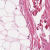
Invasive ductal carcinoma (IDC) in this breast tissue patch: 0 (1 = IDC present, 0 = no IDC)